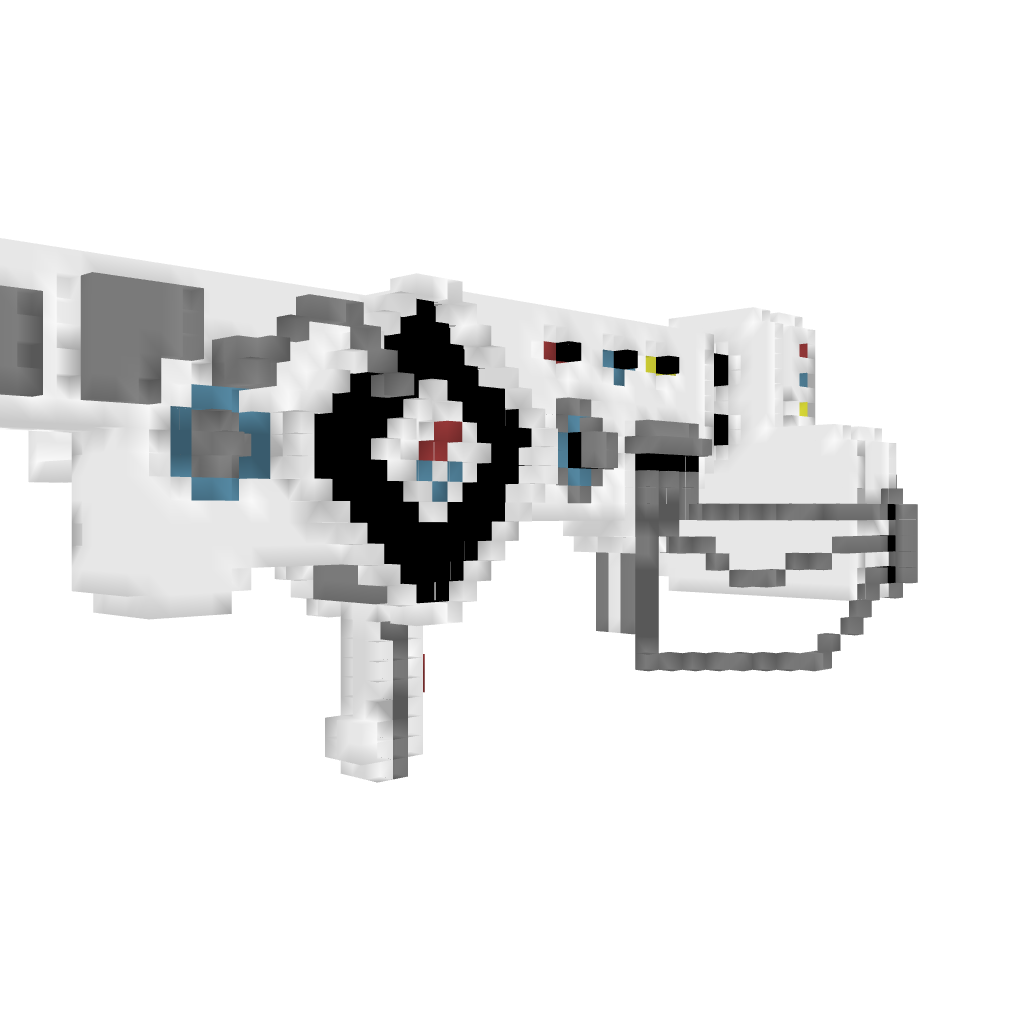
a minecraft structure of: Dubstep Gun high quality